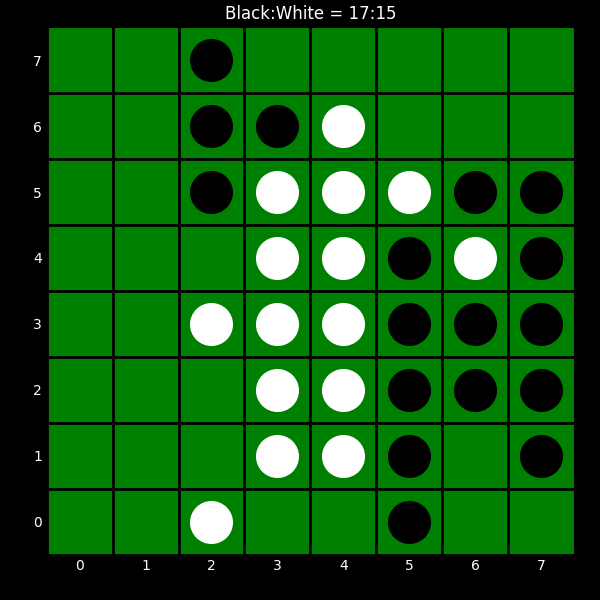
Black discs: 17
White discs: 15